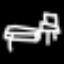
Label: chair